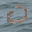
Label: 0